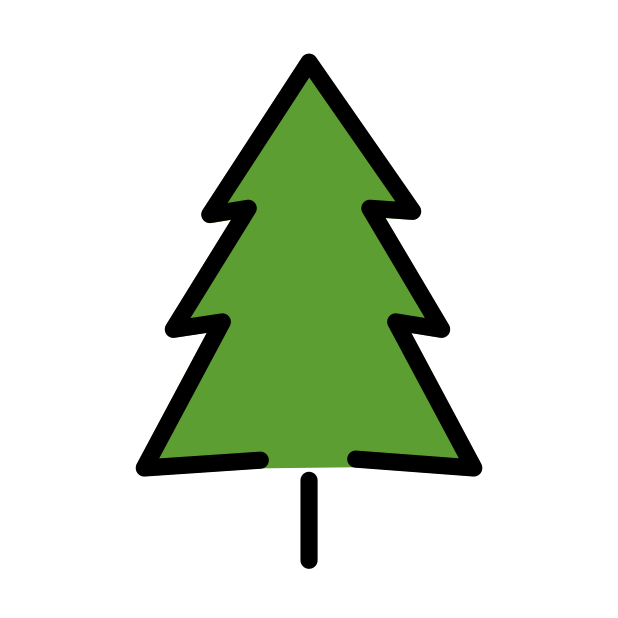
evergreen tree